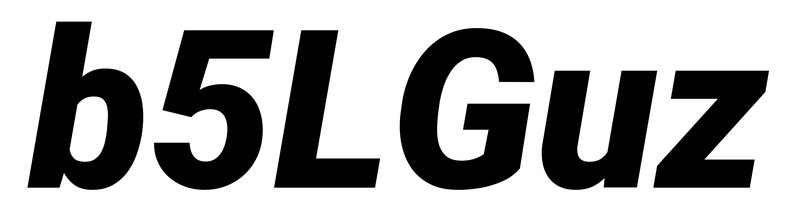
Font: Roboto-Italic_Black_Italic